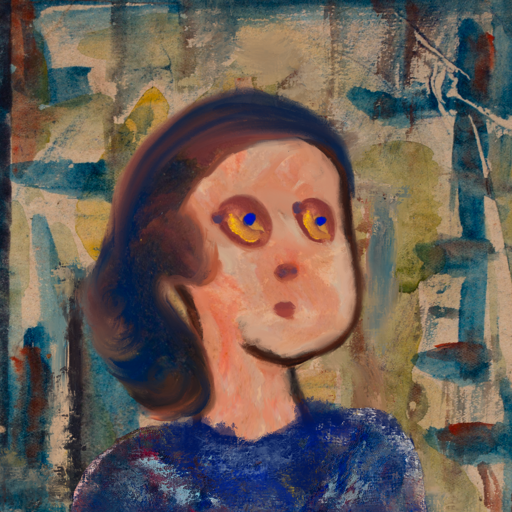
Background: Orphan, Head And Neck Side: Roy_Bahadur, Face Side: Mother_And_Son_Son, Bust: Irani, Hair Side: Mother_And_Son_Son, Head Accessory: Blank, Second Necklace: Blank, Necklace: Blank, Baby: Blank